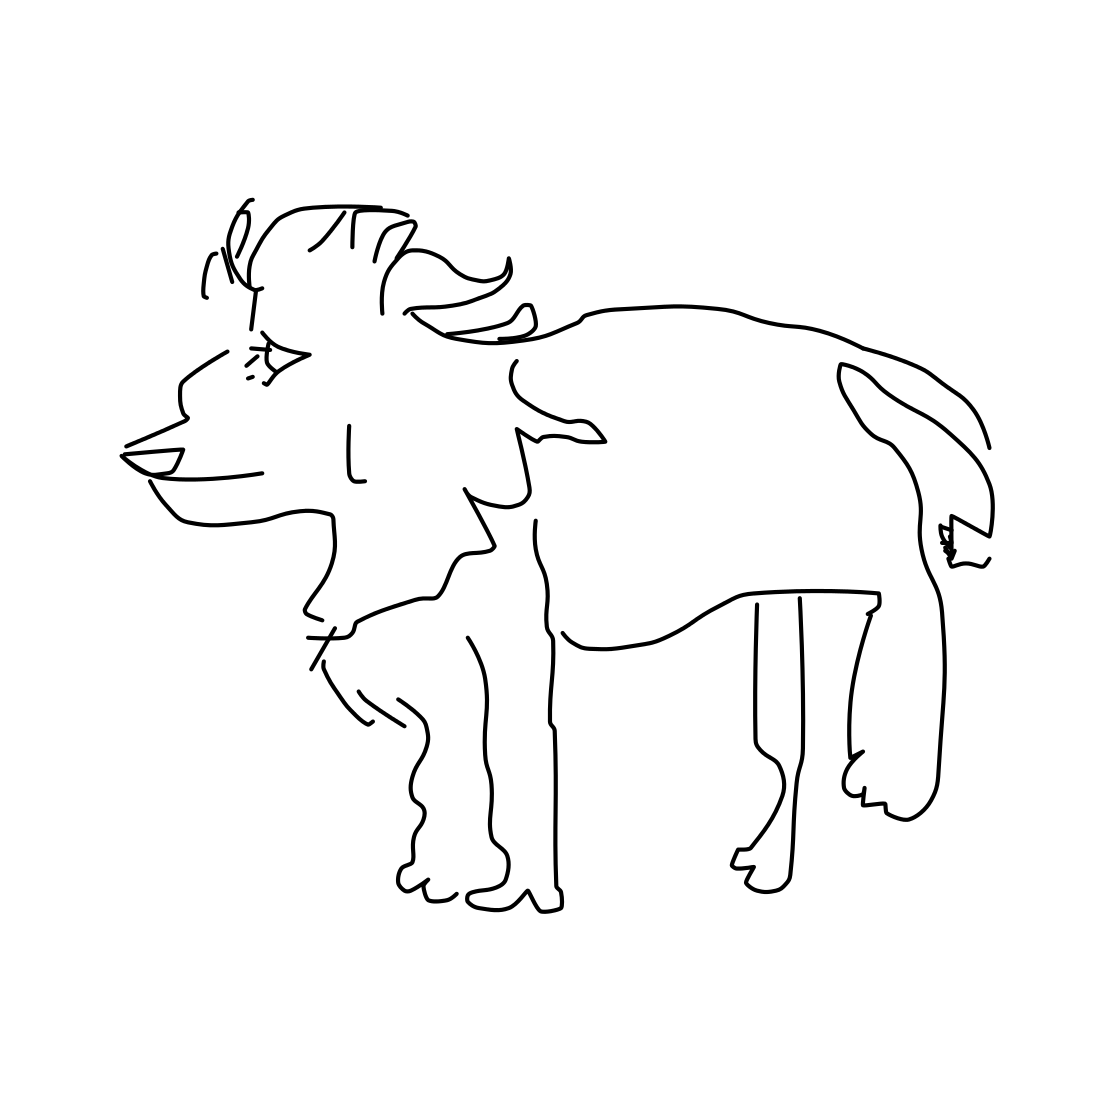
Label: lion